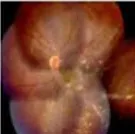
Ocular fundus images from a patient with Terson syndrome with no cerebral hemorrhage. Two months subsequent to the vitrectomy, the retinal traction was released in the patient's. Right.
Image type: ophthalmic_imaging (fundus_photograph)